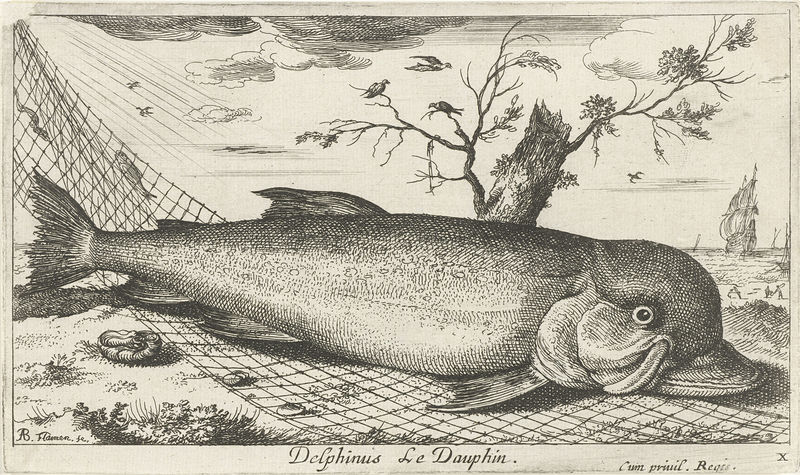
Titel: Dolfijn in een visnet
Künstler: Albert Flamen
Standort: Amsterdam
Institution: Rijksmuseum
Schlagwörter: baum, himmel, meer, wolken, menschen, ufer, zeichnung, gras, tot, signatur, vögel, sonne, land, delphin, schiff, schrift, segel, strand, wellen, grafik, druck, radierung, stich, gefangen, fisch, wal, fang, muscheln, kupferstich, netz, fische, legende, flamen, stick, wassser, delfin, dauphin, delphinus